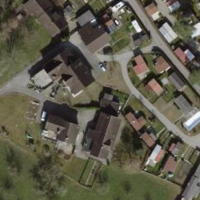
EUNIS habitat code: 53
Species observed at this site:
Passer domesticus